Field crop: maize
Growth stage: 2
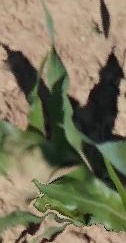
Species: maize